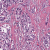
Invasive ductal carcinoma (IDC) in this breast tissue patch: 1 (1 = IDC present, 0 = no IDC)